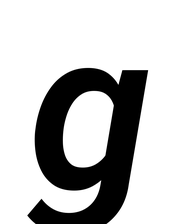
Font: Roboto-Italic_SemiBold_Italic